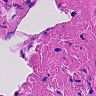
Metastatic tissue present: no